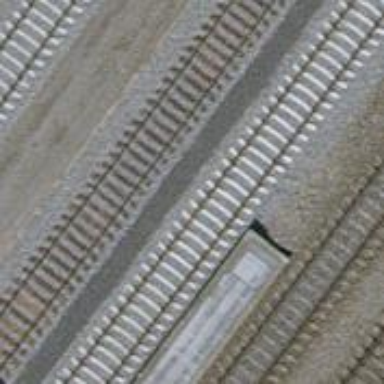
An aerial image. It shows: Single railway track with electrification through contact line.